Question: i have content i need to display above my listview and below, so much that a scrollview would be great to use if you could use scrollviews and listviews together. Since thats not the best solution, i've been trying to do a couple of things to add footer content to my listview,
here the pic below shows what happens when i add a different type of row as the last row. I can't get my content to fill the width of the row

I have a couple of buttons that need to go in the footer. I'm using a custom adapter that extends BaseAdapter.
I have also tried using the addFooterView but i'm confused on how to use the addFooterView method if you are implementing your own adapter. Anyone have any simple examples of how to implement addFooterView on a custom adapter
or
is there a way i can get the row at this position (as seen in the picture ) to display better, here is the code i'm using to create this footer row
'''
View v = getLayoutInflater().inflate(R.layout.item_listview_footer, null);
LinearLayout ll = (LinearLayout) v.findViewById(R.id.ll);
return ll; // return ll as convertView in getView function
'''
edit:
here is the xml for my footer layout
'''
<LinearLayout xmlns:android="http://schemas.android.com/apk/res/android" android:layout_height="wrap_content" android:layout_width="fill_parent" android:background="@drawable/red" android:orientation="vertical" android:id="@+id/ll">
<Button android:id="@+id/specialInsButton" style="@style/button" android:text="Add Special Instructions" android:layout_width="fill_parent"/>
<Button android:id="@+id/addToBagButton" style="@style/button" android:text="Add To Bag"/>
<EditText android:id="@+id/quantity" style="@style/standard" android:text="1"/>
</LinearLayout>
'''
here is the xml for style/button
'''
<style name="button">
<item name="android:layout_height">wrap_content</item>
<item name="android:layout_width">fill_parent</item>
<item name="android:textSize">17px</item>
<item name="android:textStyle">bold</item>
<item name="android:typeface">sans</item>
<item name="android:gravity">center</item>
<item name="android:layout_gravity">center</item>
</style>
'''
standard style
'''
<style name="standard">
<item name="android:layout_height">wrap_content</item>
<item name="android:layout_width">wrap_content</item>
</style>
'''
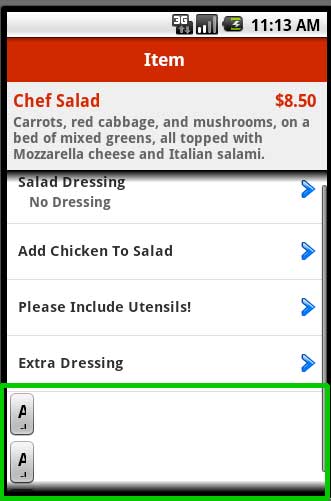
Answer: You can use addFooterView with a custom adapter. Just be sure to make the addFooterView call before the call to listview.setAdapter().
'''
View v = getLayoutInflater().inflate(R.layout.item_listview_footer, null);
listView.addFooterView(v);
listView.setAdapter(adapter);
'''